Question: I have a date object created from vars saved in a database.
'''
var prevdate = yyyy-mm-dd hh:mm:ss;
'''
I want to calculate with current time (date now ()) and want show to list on my Ionic app like my concept below such as "2 days ago" or "A moment ago" or "One hour ago". How I can achieve it?

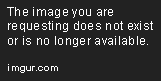
Answer: Its better to use <URL> for date manipulation using js. It provides most of the features we need related with date. You can get the date difference on moment using
'''
moment('2015-06-24 19:57:00', "YYYYMMDD").fromNow();
'''